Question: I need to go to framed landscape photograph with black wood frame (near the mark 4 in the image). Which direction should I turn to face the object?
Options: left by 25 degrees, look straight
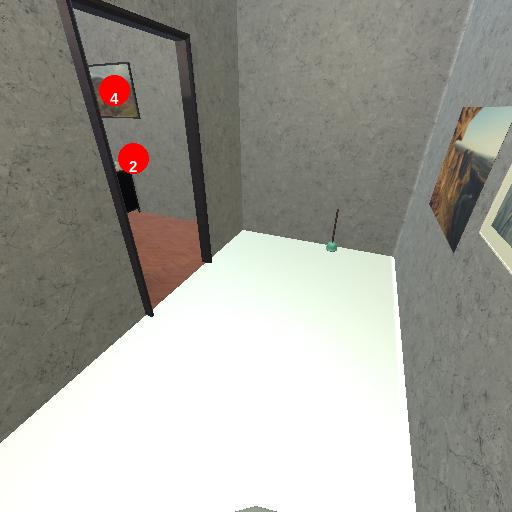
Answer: left by 25 degrees